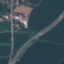
Land use / land cover class: Highway